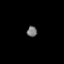
Tissue: skin
Cell type: Epithelial cells
Senescence score: 0.2406
Nuclear area (px): 105
Mean DAPI intensity: 117.238